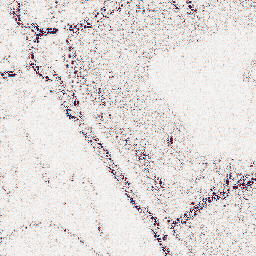
Category: wavelet
Decomposition family: wavelet_reverse_biorthogonal
Decomposition parameters: wavelet: rbio5.5
level: 1
Upsampling method: edge_directed
Upsampling parameters: scale: 4
Upsampling scale: 4